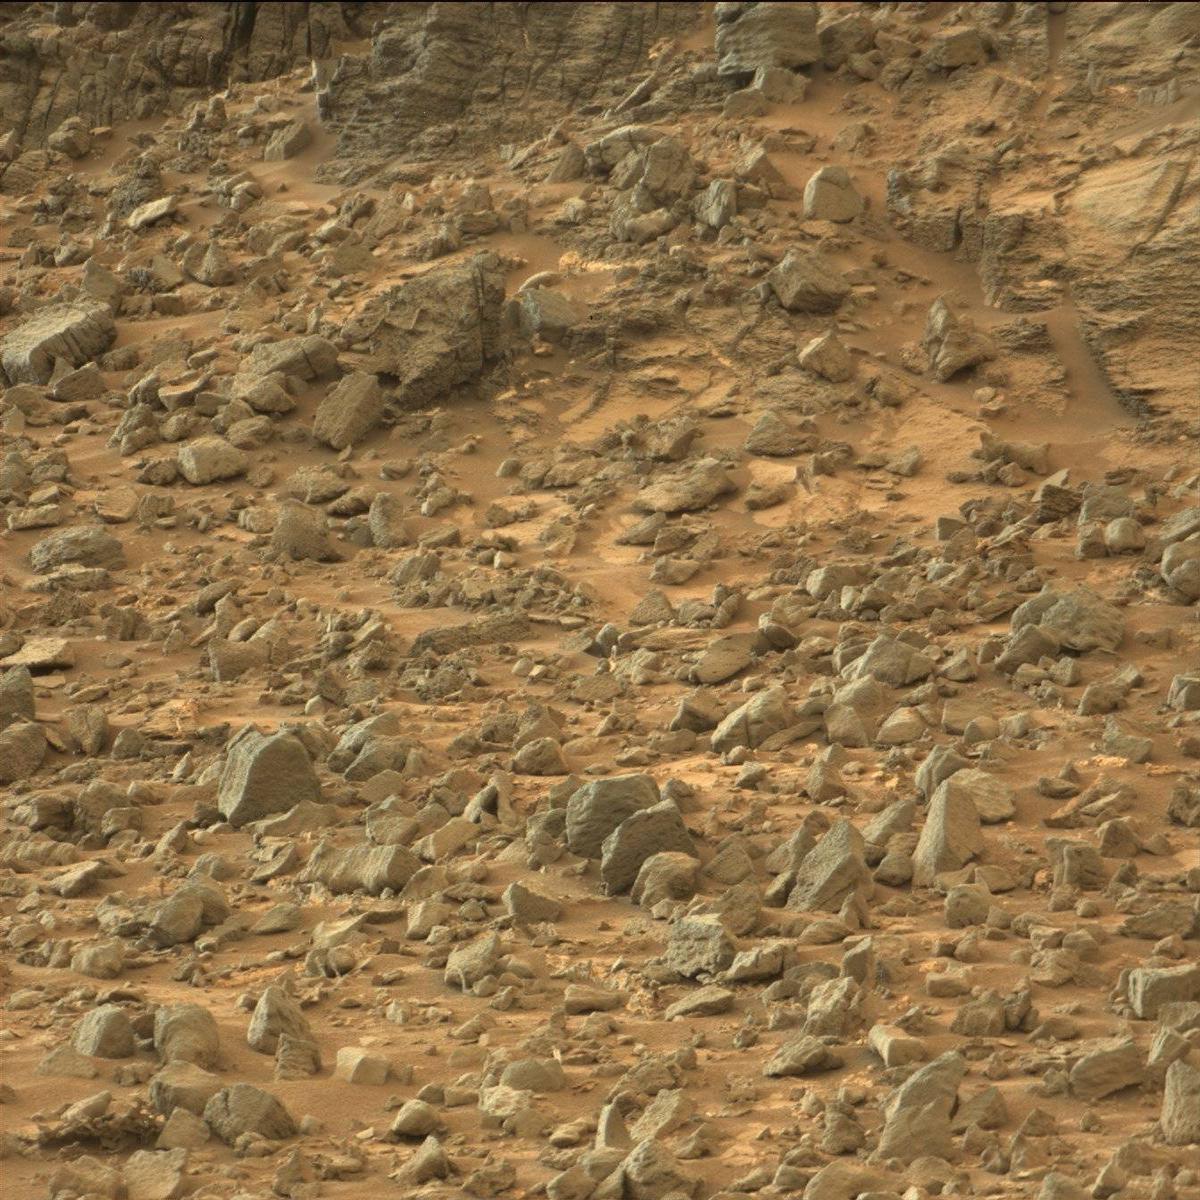
Terrain classes present: Bedrock, Sand / Soil